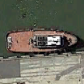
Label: Towing_vessel